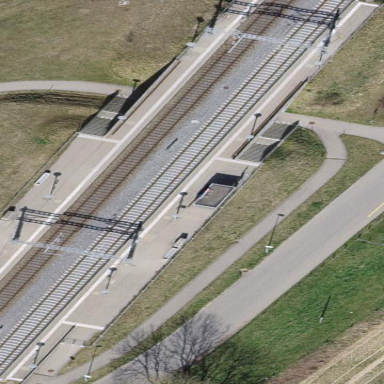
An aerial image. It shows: Platform for public transport and railway.